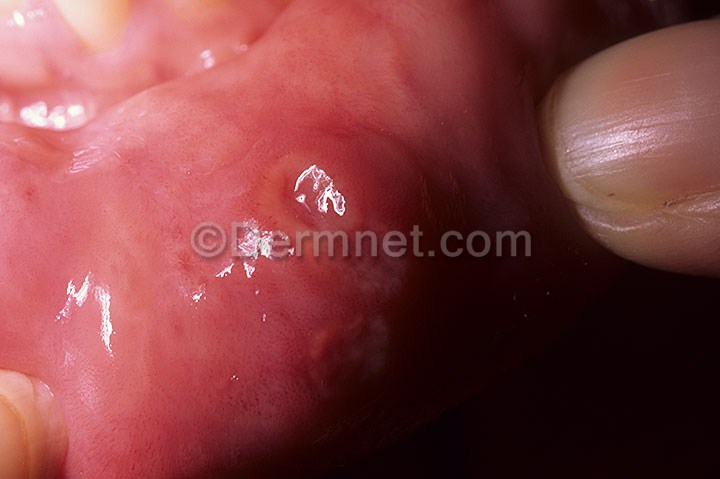
Disease: Warts Molluscum and other Viral Infections